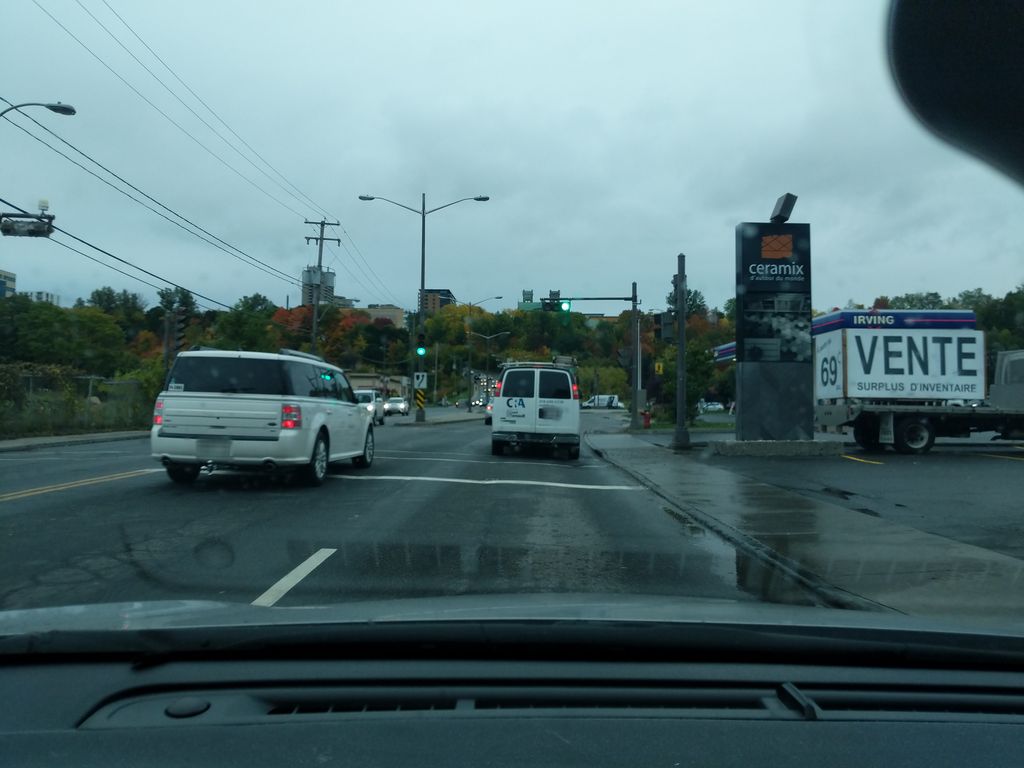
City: quebec_city